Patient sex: F
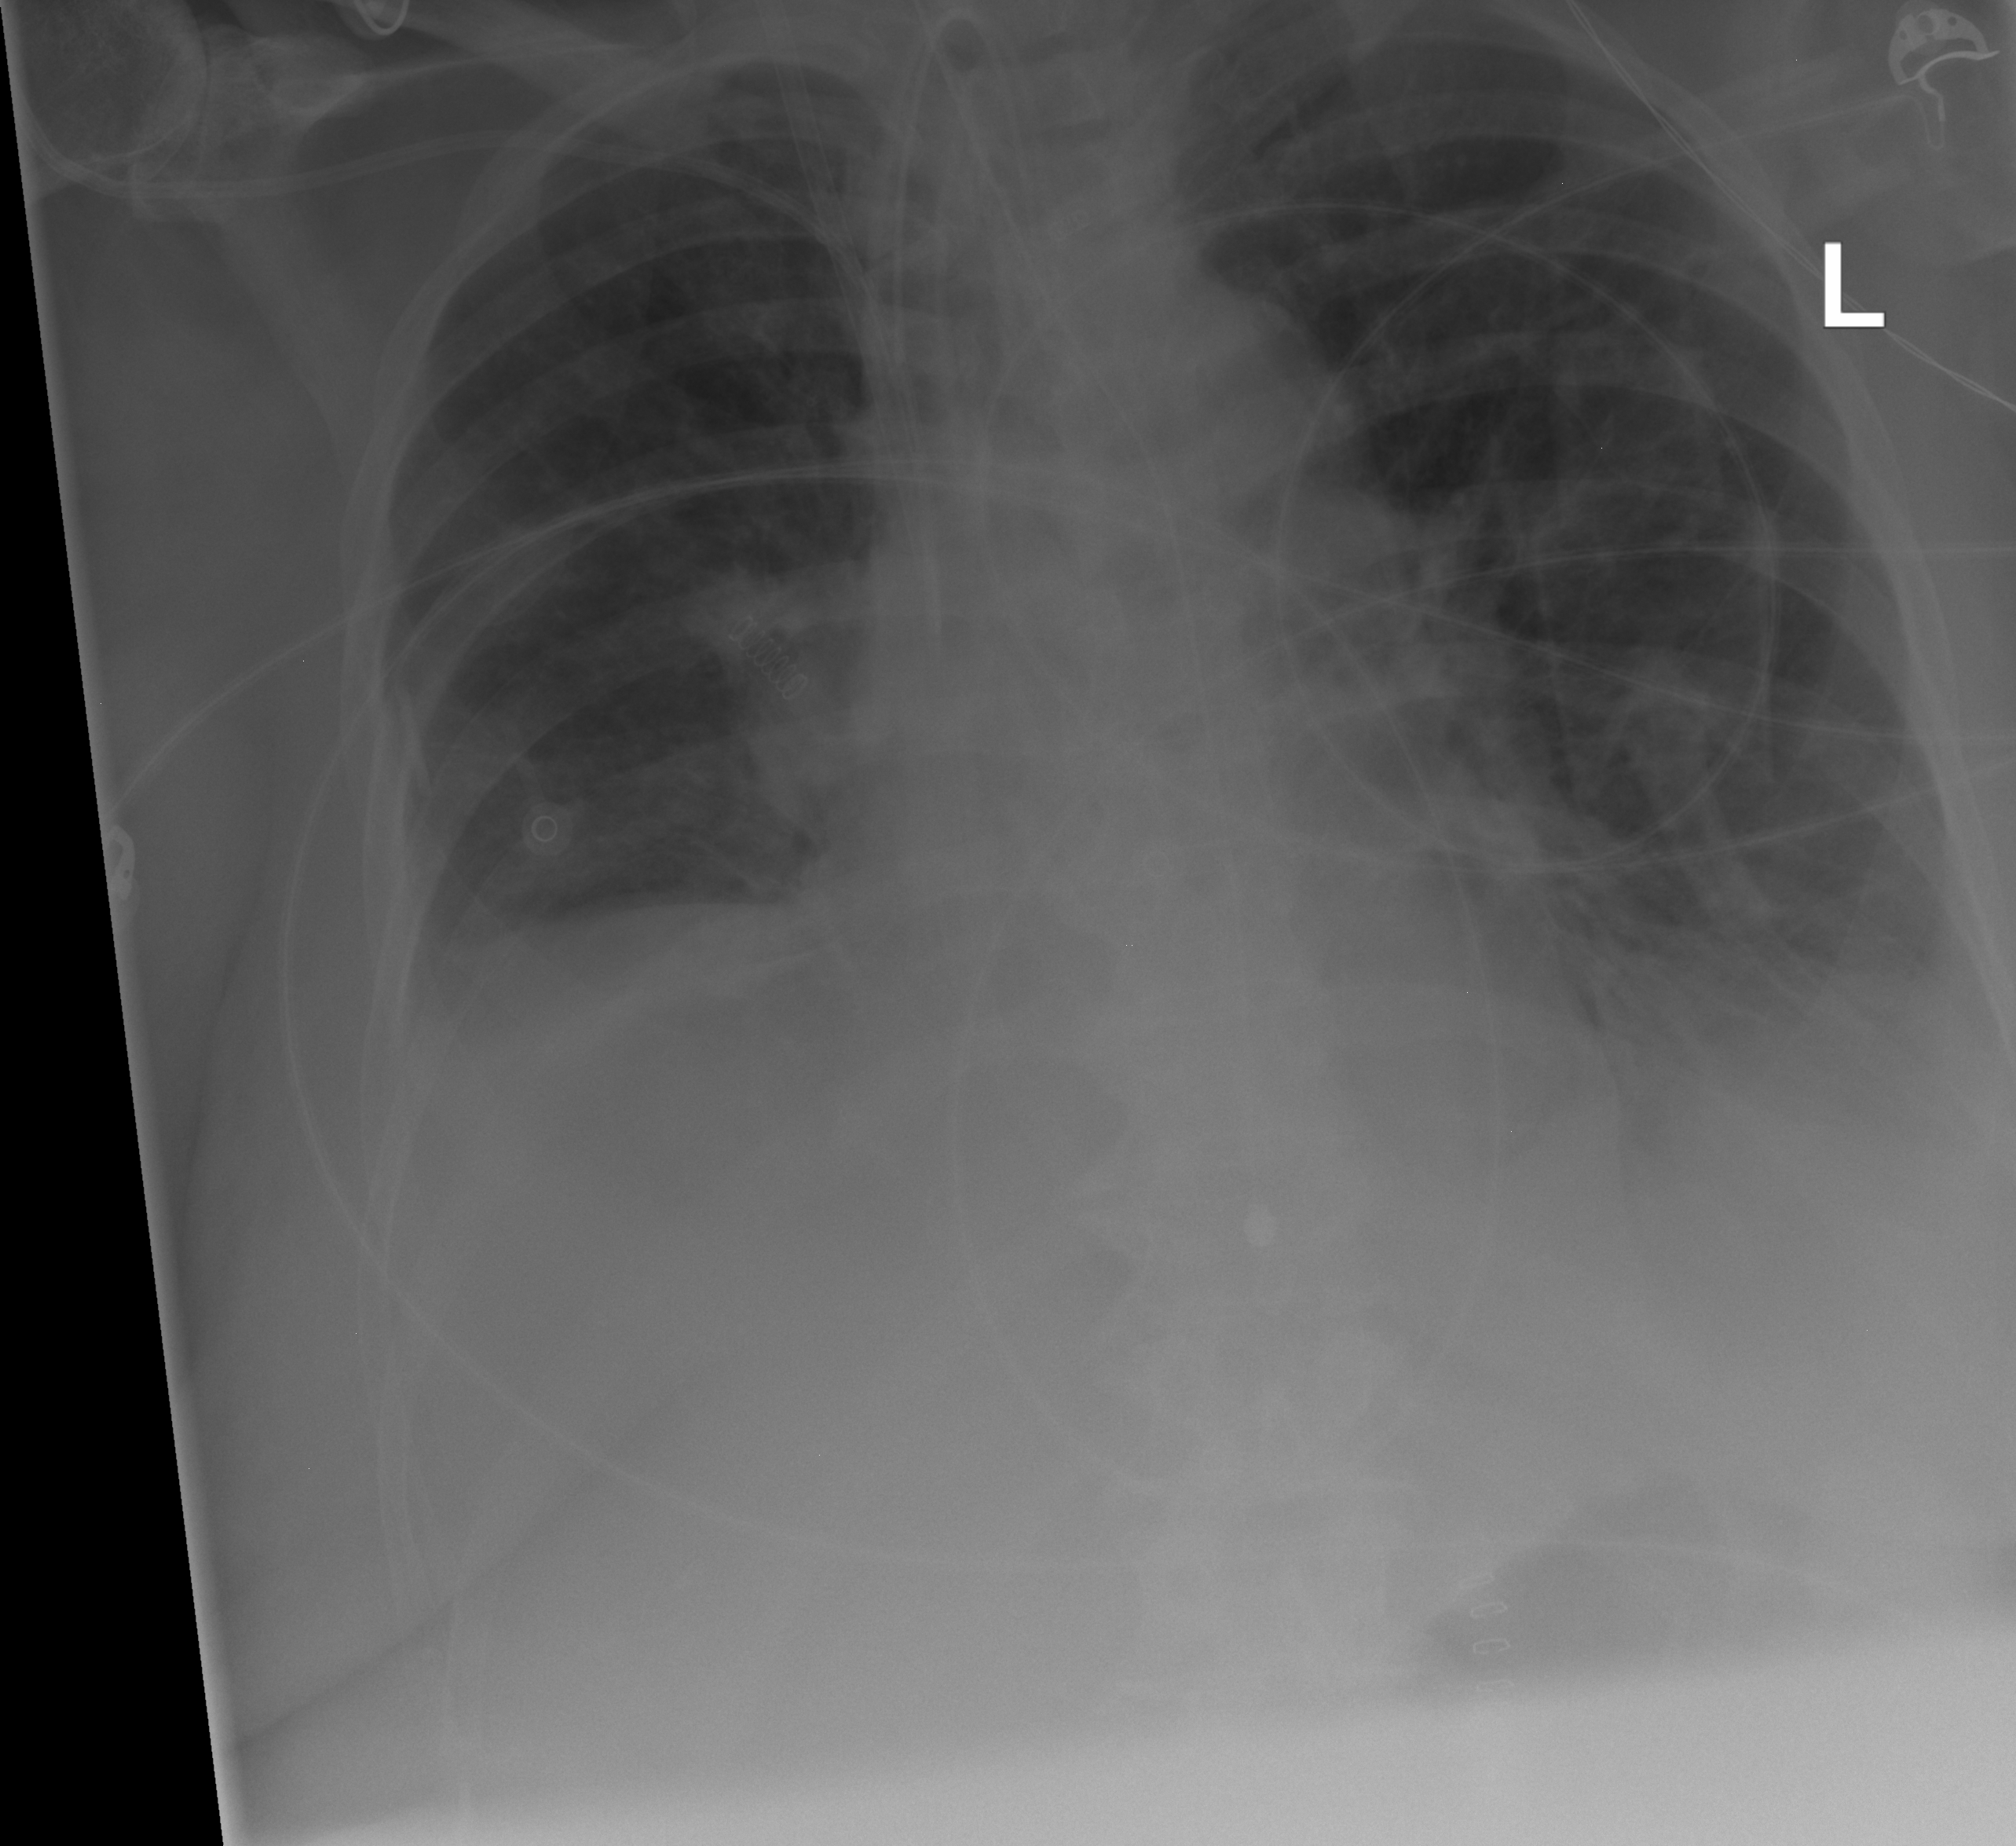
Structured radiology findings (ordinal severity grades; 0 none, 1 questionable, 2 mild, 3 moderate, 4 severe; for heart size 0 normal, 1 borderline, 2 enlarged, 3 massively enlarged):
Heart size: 0
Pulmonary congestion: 0
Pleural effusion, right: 2
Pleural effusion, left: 2
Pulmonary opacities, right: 1
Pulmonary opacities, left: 0
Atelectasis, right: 2
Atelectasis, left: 2